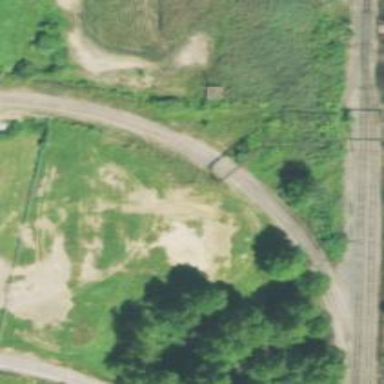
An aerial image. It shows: Railway spur service.